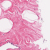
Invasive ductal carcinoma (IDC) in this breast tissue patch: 0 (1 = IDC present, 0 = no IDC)